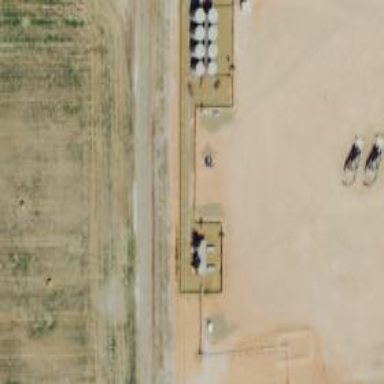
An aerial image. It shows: Storage tank that is man-made.